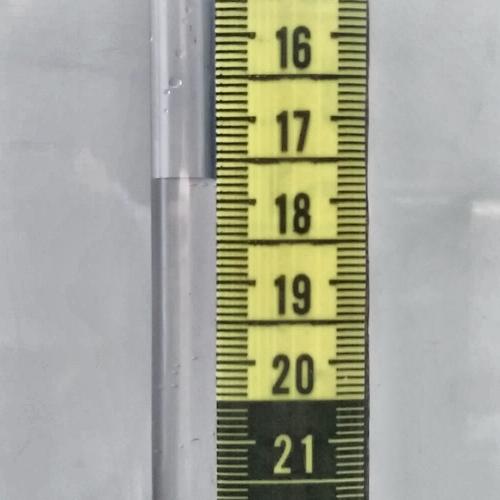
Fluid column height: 17.7 cm